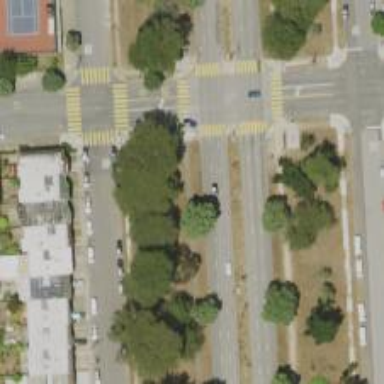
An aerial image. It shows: Secondary road with separate sidewalk.